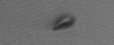
Label: nanoplankton_mix